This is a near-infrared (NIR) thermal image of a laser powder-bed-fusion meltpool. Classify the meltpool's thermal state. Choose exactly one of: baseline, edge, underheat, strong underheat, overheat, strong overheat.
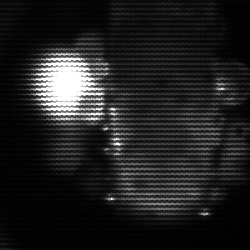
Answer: strong underheat